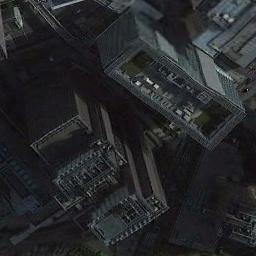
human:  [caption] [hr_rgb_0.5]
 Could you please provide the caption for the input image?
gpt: A commercial area has some buildings while a road goes through the commercial area .

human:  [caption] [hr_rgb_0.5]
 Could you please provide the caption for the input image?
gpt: There is a road in the middle of the building .

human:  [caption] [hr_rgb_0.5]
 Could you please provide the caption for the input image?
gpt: In a business district there are several tall buildings of different shapes and several roads and many trees .

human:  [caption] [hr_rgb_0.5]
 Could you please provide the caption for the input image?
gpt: The commercial area is consist of many tall buildings .

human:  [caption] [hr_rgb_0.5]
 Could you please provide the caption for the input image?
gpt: There are several skyscrapers on a commercial area .